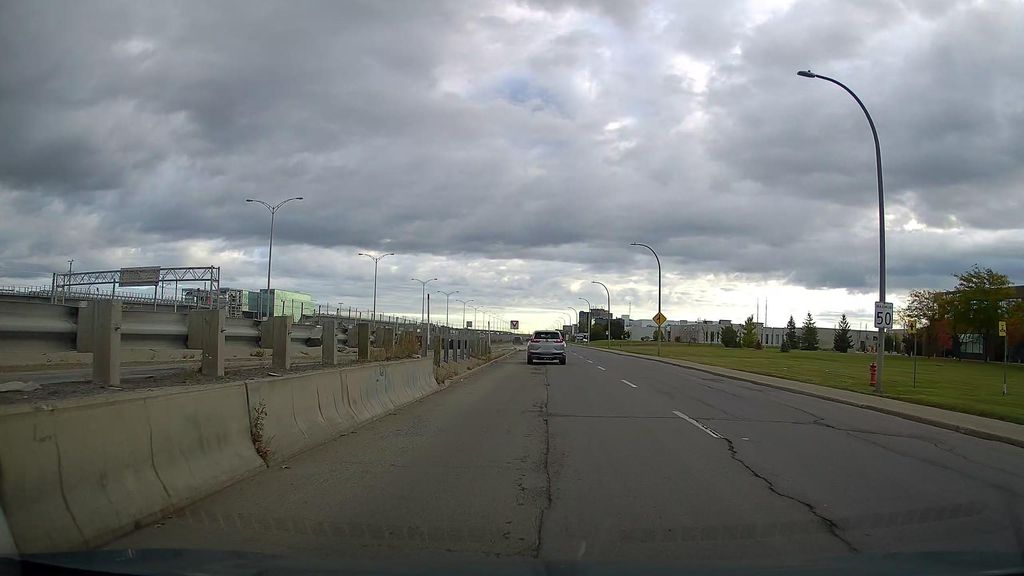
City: montreal